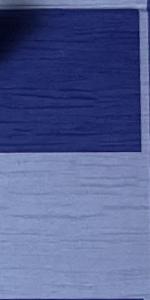
Label: Empty